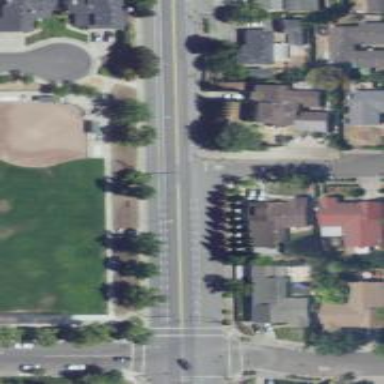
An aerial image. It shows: Residential road with sidewalk on the left side.